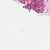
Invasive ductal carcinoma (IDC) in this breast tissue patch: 0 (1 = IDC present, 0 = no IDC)